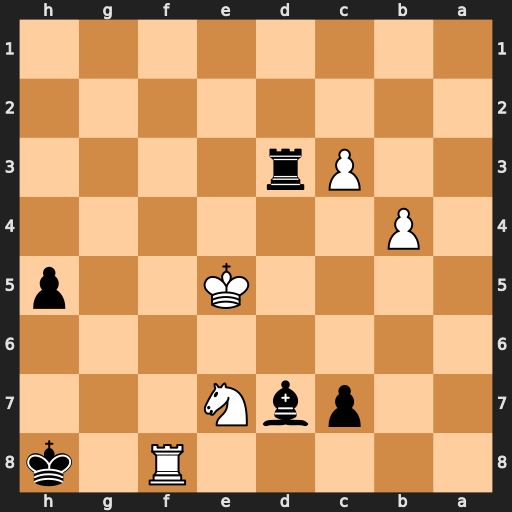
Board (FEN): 5R1k/2pbN3/8/4K2p/1P6/2Pr4/8/8
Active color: b
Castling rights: -
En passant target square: -
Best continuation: Kg7 Rg8+ Kf7 Rg5 Kxe7